Question: I am using struts2 with tiles configuration. I have some links present in the side menu. So, when a new page is forwarded, the active element highlight has been removed. I am using tiles configuration as follows.
'''
<definition name="login-success" template="/mainTemplate.jsp">
<put-attribute name="header" value="/header.jsp"/>
<put-attribute name="title" value="Welcome Page"/>
<put-attribute name="menu" value="/menu.jsp"/>
<put-attribute name="body" value="/Appointments/01_Dummy.jsp"/>
<put-attribute name="footer" value="/footer.jsp"/>
</definition>
<definition name="login-error" template="/mainTemplate.jsp">
<put-attribute name="title" value="Login Error"/>
<put-attribute name="body" value="/login-error.jsp"/>
</definition>
<definition name="appointment" extends="login-success">
<put-attribute name="body" value="/Appointments/02_FirstScreen.jsp"/>
</definition>
'''
My Menu looks like below:

When I clicks the link1, it should forward a jsp in the body. Meanwhile the link1 has to be keep on highlighted until I clicks another links such as link2 or Module2.
'''
<%@page contentType="text/html" pageEncoding="UTF-8"%>
<%@ taglib uri="http://tiles.apache.org/tags-tiles" prefix="tiles"%>
<%@ taglib uri="/struts-tags" prefix="s"%>
<!DOCTYPE html PUBLIC "-//W3C//DTD HTML 4.01 Transitional//EN"
"http://www.w3.org/TR/html4/loose.dtd">
<html>
<head>
<!--<title><tiles:getAsString name="title" /></title>-->
<title>ISIS Patient Monitoring Solution</title>
<link rel="shortcut icon" type="image/x-icon"
href="../images/isis_logo.jpg" />
</head>
<style>
html, body {
margin: 0;
padding: 0;
height: 100%;
}
#wrapper {
min-height: 100%;
position: relative;
}
#header {
padding: 6px;
background: #fff;
height: 58px;
}
#sideMenu {
padding: 6px;
padding-bottom: px; /* Height of the footer element */
height: 1 px;
}
* /
#content {
padding: 6px;
padding-bottom: 10px; /* Height of the footer element */
height: 2px;
position: relative;
}
#footer {
width: 100%;
padding: 2px;
height: 15px;
position: absolute;
bottom: 0;
left: 0;
background: #fff;
}
</style>
<body>
<div id="wrapper">
<div align="left" id="header">
<tiles:insertAttribute name="header" />
</div>
<div id="sideMenu">
<tiles:insertAttribute name="menu" />
</div>
<div align="center" id="content">
<tiles:insertAttribute name="body" />
</div>
<div align="center" id="footer">
<tiles:insertAttribute name="footer" />
</div>
</div>
</body>
</html>
'''
My menu jsp looks as follows: In that I am using li tab and anchor tab for the link.
'''
<%@ page language="java" contentType="text/html; charset=ISO-8859-1"
pageEncoding="ISO-8859-1"%>
<%@ taglib prefix="s" uri="/struts-tags"%>
<!DOCTYPE html PUBLIC "-//W3C//DTD HTML 4.01 Transitional//EN" "http://www.w3.org/TR/html4/loose.dtd">
<html>
<head>
<meta http-equiv="Content-Type" content="text/html; charset=ISO-8859-1">
<link type="text/css" rel="stylesheet"
href="${pageContext.request.contextPath}/css/styles.css" />
<title>ISIS Patient Monitoring System</title>
<link rel="shortcut icon" type="image/x-icon"
href="./images/isis_logo.jpg" />
<script src="http://code.jquery.com/jquery-latest.min.js"
type="text/javascript"></script>
<script type="text/javascript" src="Javascripts/script.js">
</script>
</head>
<body>
<div id='cssmenu'>
<ul class="ui-state-focus">
<li class='has-sub last'><a href='#'><span>Module-1</span></a>
<ul id="tab2">
<li><a href='appointment'><span>Link 1</span></a></li>
<li><a href='#'><span>Link 2</span></a></li>
</ul></li>
<li class='has-sub last'><a href='#'><span>Module-2</span></a>
<ul id="tab3">
<li><a href='#'><span>Company</span></a></li>
<li class='last'><a href='#'><span>Contact</span></a></li>
</ul></li>
<li class='last'><a href='#'><span>Contact</span></a></li>
</ul>
</div>
</body>
</html>
'''
I have used 'li:active, li:visited and li:focus'. There is no use. The highlight disappears when a new page loaded. Any help will be properly appreciated.
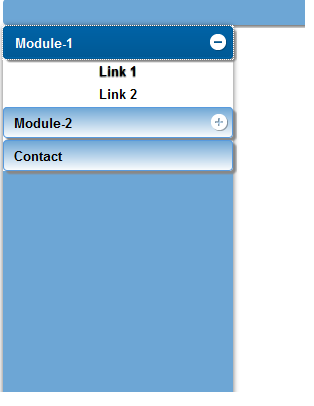
Answer: I will suggest you one mechanism tho highlight selection in menu.
In css have a class of highlighting.
in css
'''
// this is the only css which make selected menu appears different than other menu items
selected or highlighted
{
color: red;
background: yellow;
}
'''
This is your highlighted class.
Add this class contents in such a way that 'body' tag's id and the 'ul' or 'li' or 'a' tag's is comes in combination.
in
'''
body#link1 a#link1,
body#link2 a#link2,
body#link3 a#link3,
body#link4 a#link4{
color: red;
background: yellow;
}
'''
This class should be the last class in css, so no other css override this class
In tiles pass a new parameter which will be id for different pages.
In
'''
<definition name="appointment" extends="login-success">
<put-attribute name="body" value="/Appointments/02_FirstScreen.jsp"/>
<put-attribute name="menuselection" value="link1"/>
</definition>
'''
in menu.jsp use this tiles parameter
Look this below code, I added id in 'body' tag and also in 'a' tag
'''
<body id="<tiles:insertAttribute name="menuselection" ignore="true" />">
<div id='cssmenu'>
<ul class="ui-state-focus">
<li class='has-sub last'><a href='#'><span>Module-1</span></a>
<ul id="tab2">
<li><a id="link1" href='appointment'><span>Link 1</span></a></li>
<li><a id="link2" href='#'><span>Link 2</span></a></li>
</ul></li>
<li class='has-sub last'><a href='#'><span>Module-2</span></a>
<ul id="tab3">
<li><a id="link3" href='#'><span>Company</span></a></li>
<li id="link4" class='last'><a href='#'><span>Contact</span></a></li>
</ul></li>
<li class='last'><a href='#'><span>Contact</span></a></li>
</ul>
</div>
</body>
'''
Use the same id with menu's 'li' or 'a' tag whatever is suitable as per your css.
In I already added id to 'a' tag, you should also try with 'span' tag if it does not work for you to get highlight.
'''
<a id="link1" href='appointment'><span>Link 1</span></a>
'''
For different pages use different 'menuselection' in tiles.xml.
'''
<definition name="link2" extends="login-success">
<put-attribute name="body" value="/Appointments/somepage.jsp"/>
<put-attribute name="menuselection" value="link2"/>
</definition>
'''
This will highlight link2.
If you are not reloading your page, then you need to make a 'jquery' function that changes the id of body tag.
in your js file
'''
function enablelink2highlight(){
$("body").attr("id","link2");
}
'''
call this function on click event of your link, simple.
'''
<a id="link2" href='#' onClick="enablelink2highlight();"><span>Link 2</span></a></li>
'''
Make sure you do not have multiple 'body' tag, but if you have multiple body tag you can give class to body tag and filter it in 'jquery' selection.
I hope this mechanism may help you. Please share your result with me. so I can help you more.